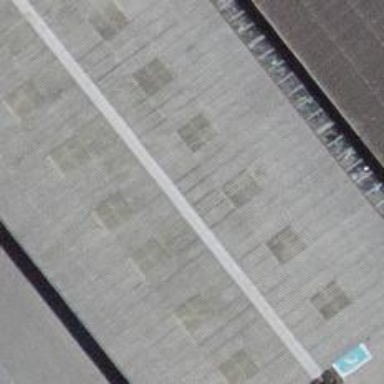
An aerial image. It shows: Warehouse building.